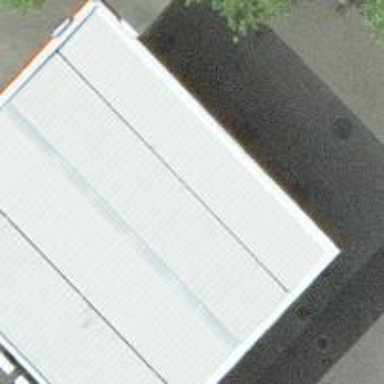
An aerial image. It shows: Fuel station.